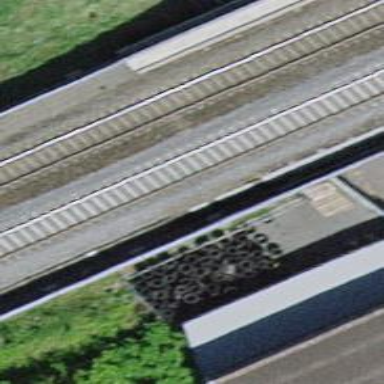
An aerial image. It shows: Railway bridge with electrified tracks and single rail.